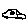
Label: car